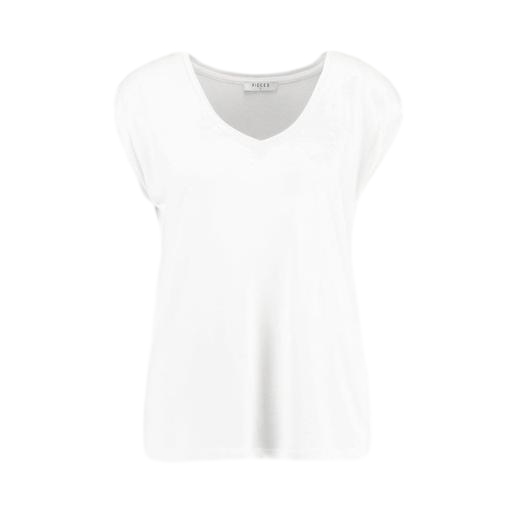
white v-neck t-shirt only macy, white pima t-shirt only macy, white relaxed fit t-shirt, white background